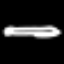
Label: pencil